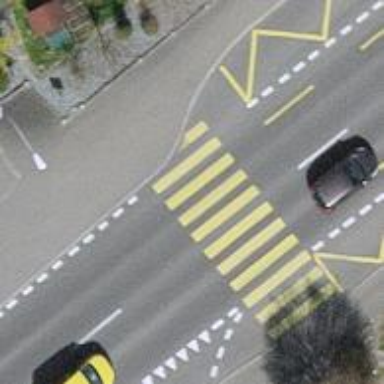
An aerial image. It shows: Uncontrolled zebra crossing with notable zebra markings.